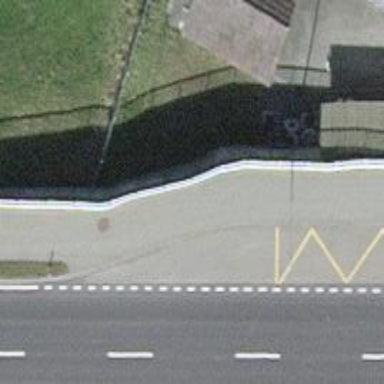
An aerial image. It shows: Cycleway.